Interaction volume radius: 10 \u00c5
Interaction volume height: 10 \u00c5
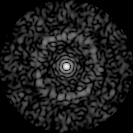
Disorder parameter: 0.8121